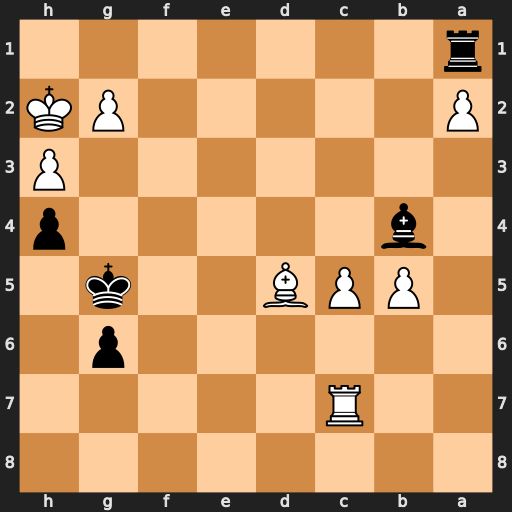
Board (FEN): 8/2R5/6p1/1PPB2k1/1b5p/7P/P5PK/r7
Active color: b
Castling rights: -
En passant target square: -
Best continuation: Be1 g3 Bxg3+ Kg2 Bxc7